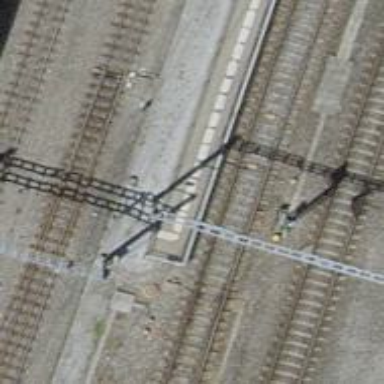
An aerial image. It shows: Railway signal.